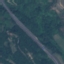
Land use / land cover: Highway